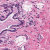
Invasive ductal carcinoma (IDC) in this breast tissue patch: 0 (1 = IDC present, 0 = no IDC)